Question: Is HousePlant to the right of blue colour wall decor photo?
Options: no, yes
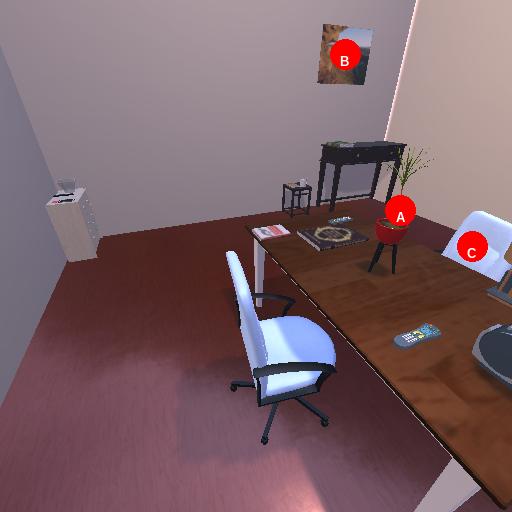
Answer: no